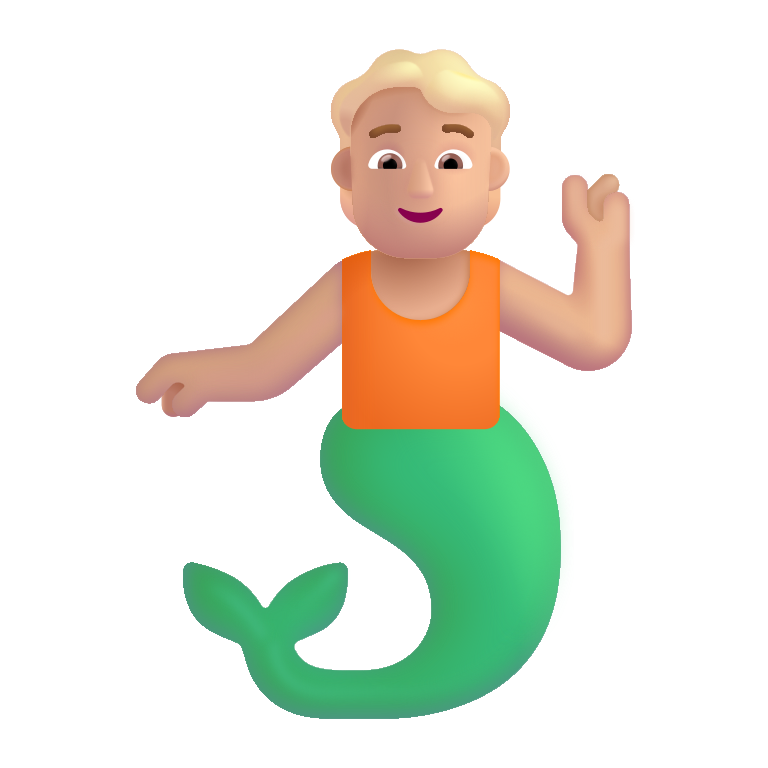
person merpeople color  light